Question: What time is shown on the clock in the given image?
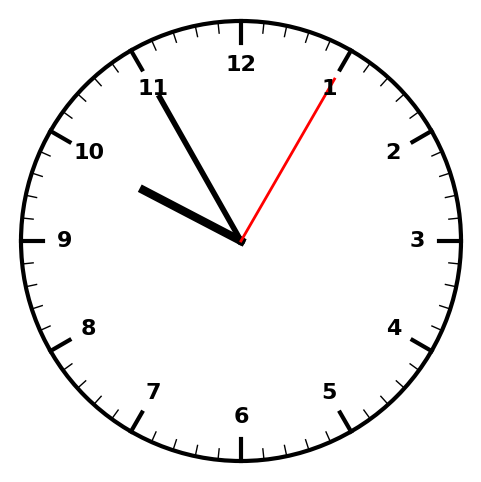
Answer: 09:55:05